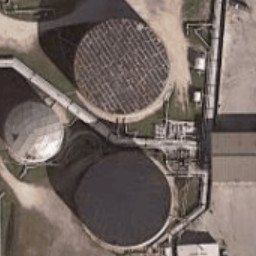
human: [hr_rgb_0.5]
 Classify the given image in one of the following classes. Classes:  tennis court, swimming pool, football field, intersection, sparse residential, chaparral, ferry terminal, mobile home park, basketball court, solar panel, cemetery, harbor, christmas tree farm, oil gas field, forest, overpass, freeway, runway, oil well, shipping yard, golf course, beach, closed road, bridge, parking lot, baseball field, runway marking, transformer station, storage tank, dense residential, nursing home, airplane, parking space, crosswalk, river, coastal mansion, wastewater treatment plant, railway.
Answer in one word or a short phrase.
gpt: storage tank